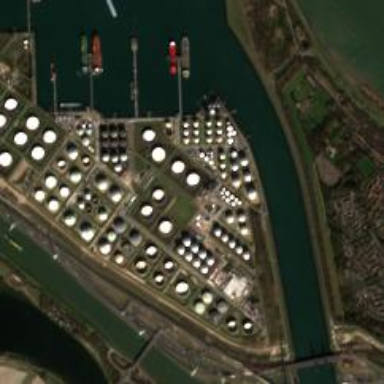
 specifically handling liquid bulk cargo."